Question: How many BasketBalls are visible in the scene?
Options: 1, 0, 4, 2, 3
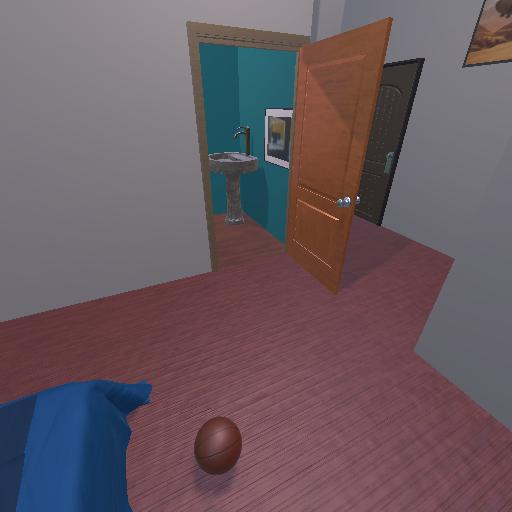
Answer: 1